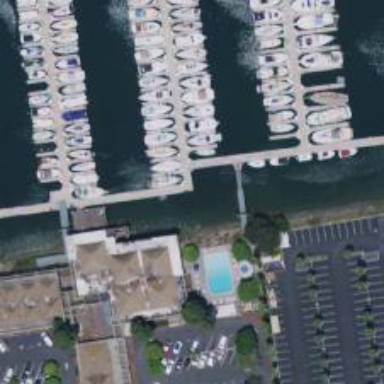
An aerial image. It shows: Man-made pier.